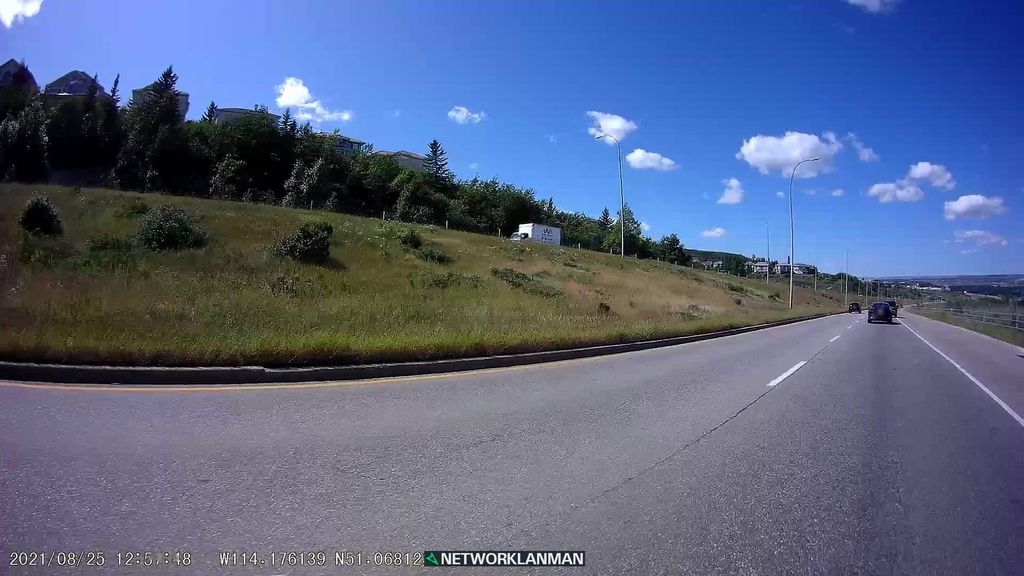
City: calgary